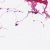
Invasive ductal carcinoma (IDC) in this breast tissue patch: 0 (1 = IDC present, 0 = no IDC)